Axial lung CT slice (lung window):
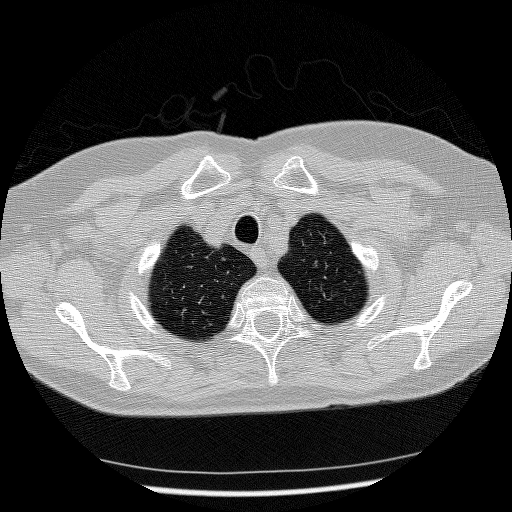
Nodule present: no